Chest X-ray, AP view. Patient: 61 years old, sex F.
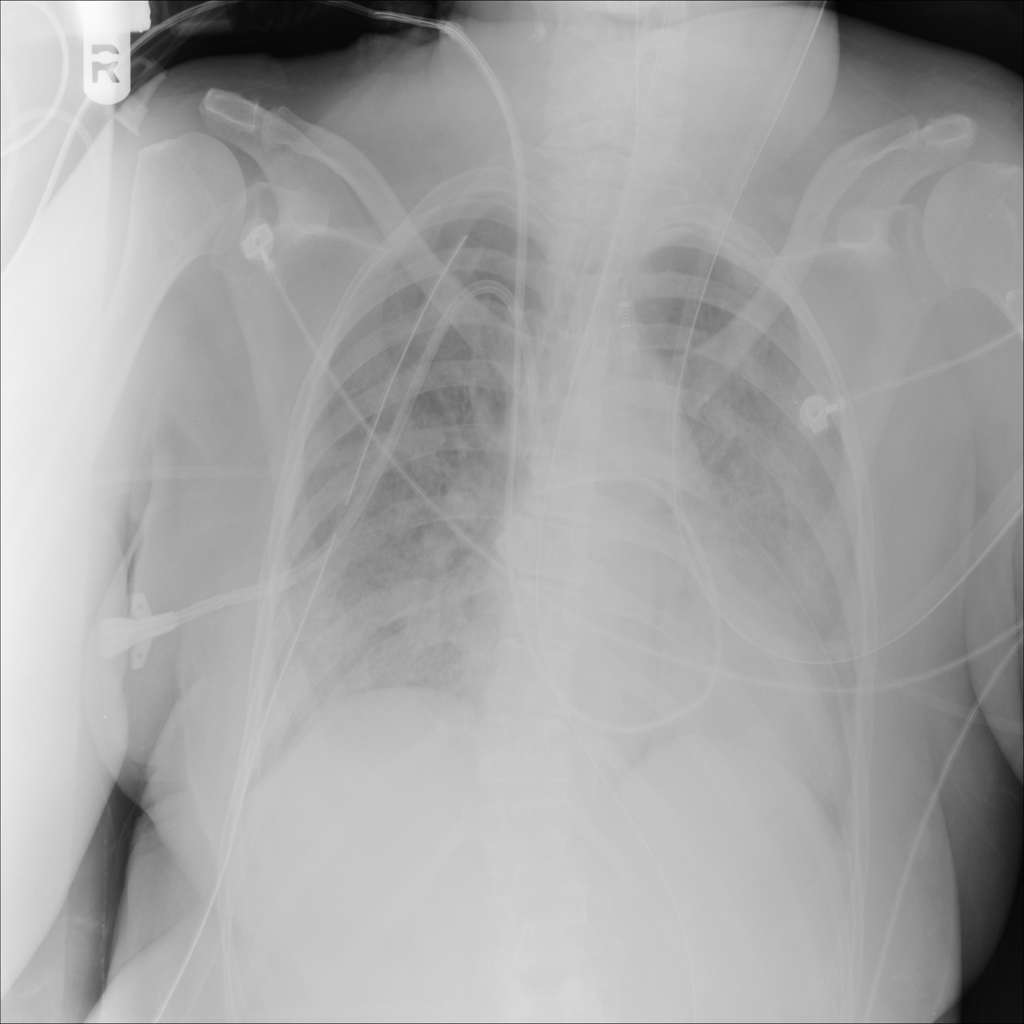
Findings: Infiltration